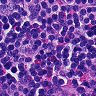
Metastatic tissue present: no